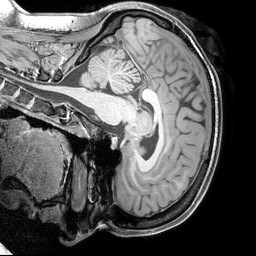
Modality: T1w
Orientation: sagittal
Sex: female
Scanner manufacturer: siemens
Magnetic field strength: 3 T
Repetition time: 2.3 s
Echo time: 0.00226 s